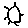
Label: sun